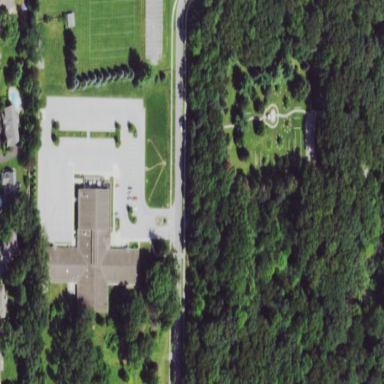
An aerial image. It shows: School.